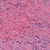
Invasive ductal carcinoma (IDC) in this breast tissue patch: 1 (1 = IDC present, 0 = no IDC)